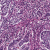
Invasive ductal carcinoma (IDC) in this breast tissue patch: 1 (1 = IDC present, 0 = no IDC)